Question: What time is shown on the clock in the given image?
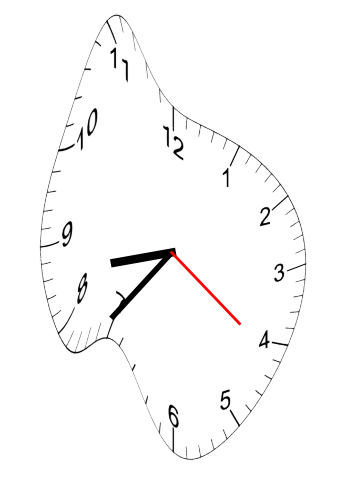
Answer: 08:36:21